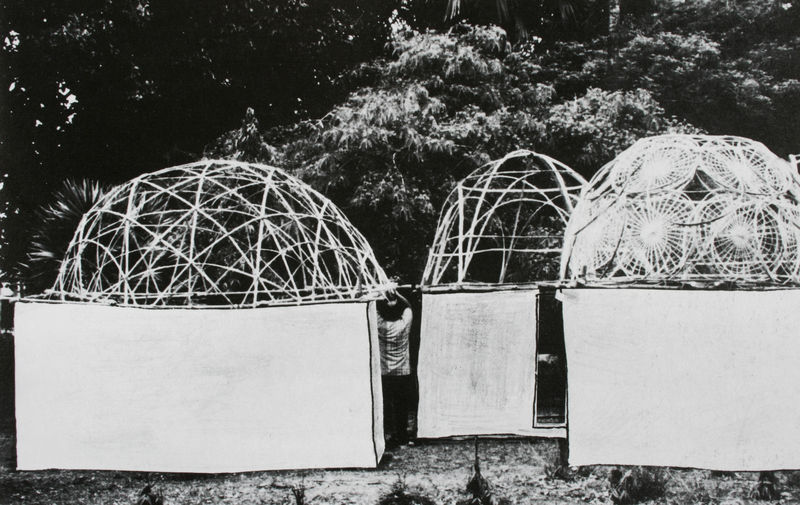
Titel: Museum für 'altenative' Technologien, Madras, Indien - Ansicht
Künstler: Yona Friedman
Schlagwörter: baum, laub, mann, weiß, bäume, grau, schwarz, dach, gras, haus, architektur, mensch, häuser, weide, gitter, sträucher, wald, kreis, dächer, hütten, kuppel, foto, fotografie, gewölbe, geflecht, kreise, ausstellung, quader, konstruktion, netz, installation, zelt, bespannung, qauder